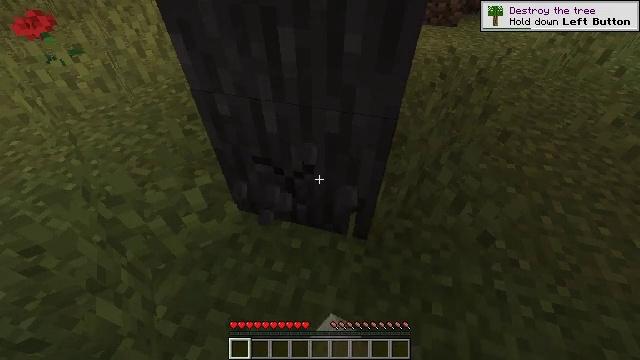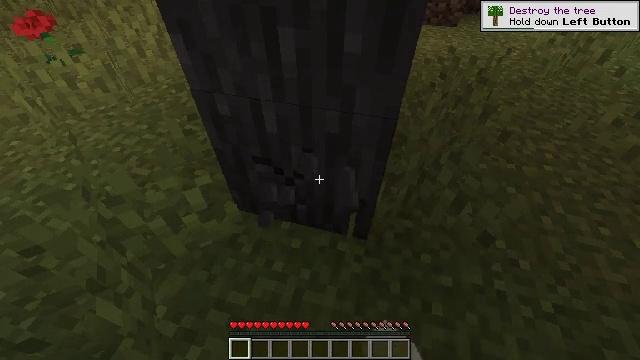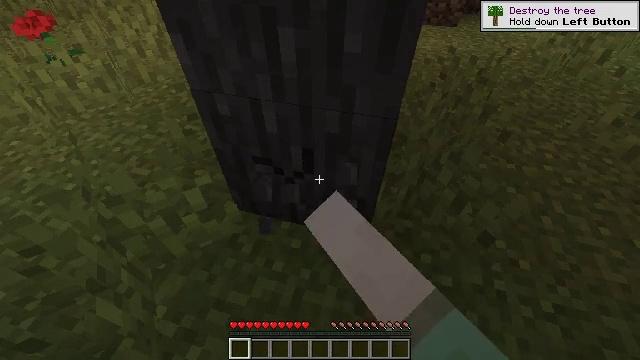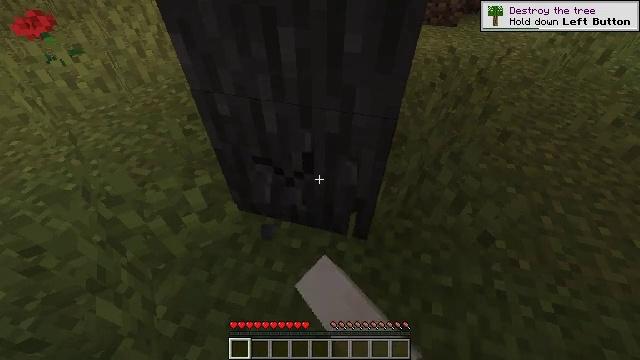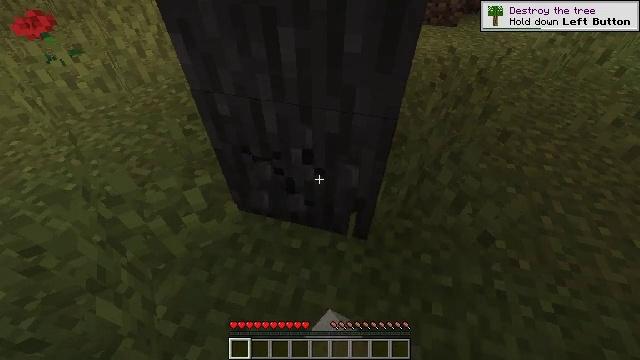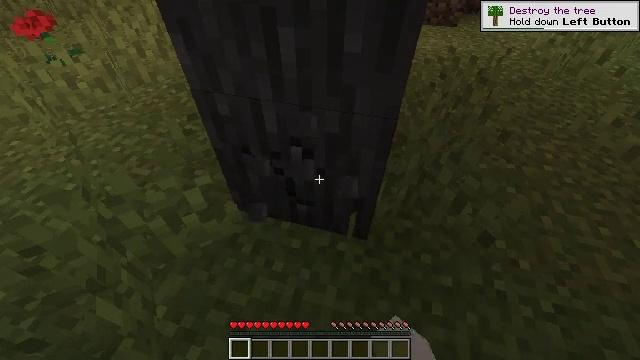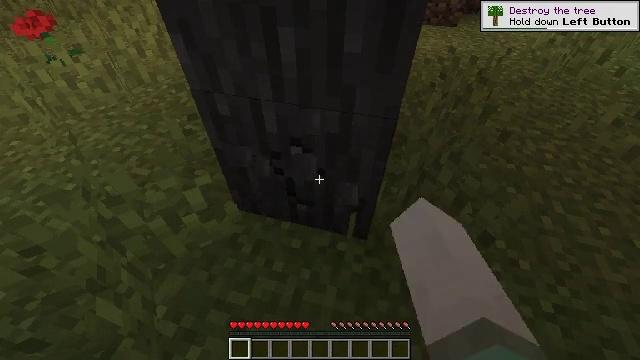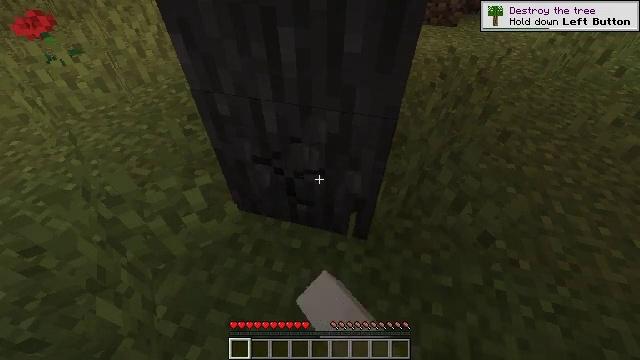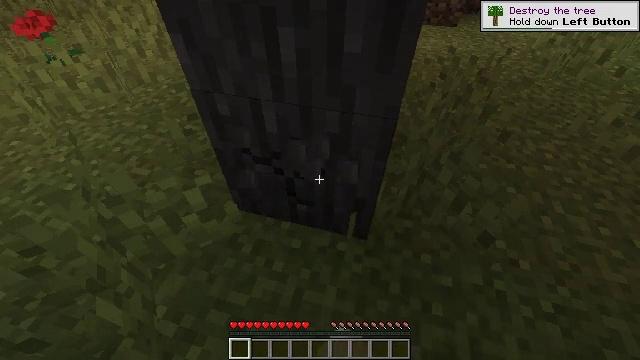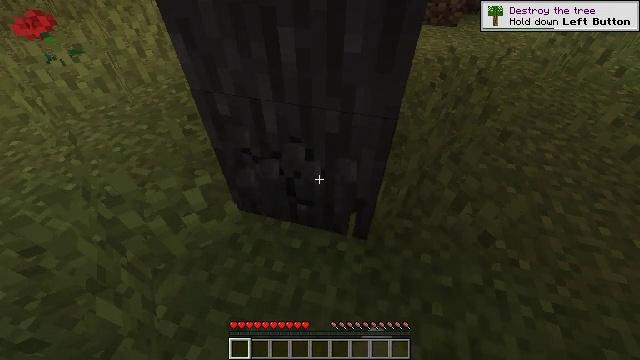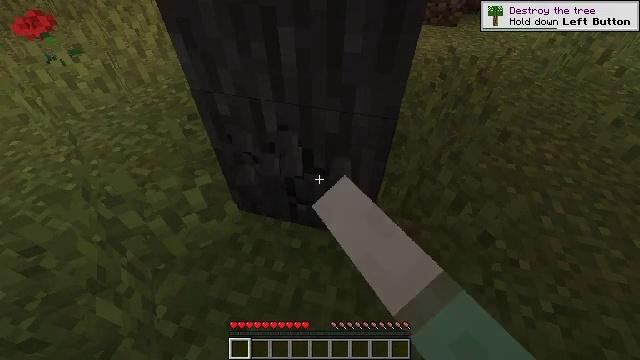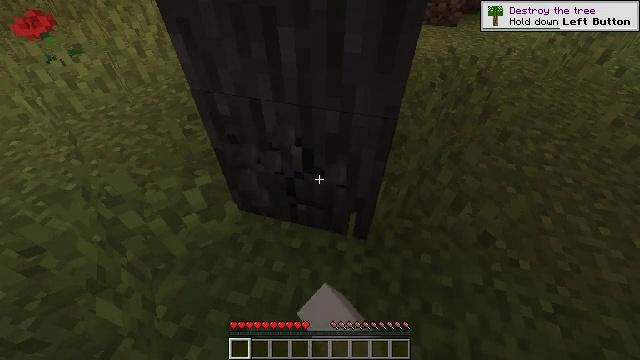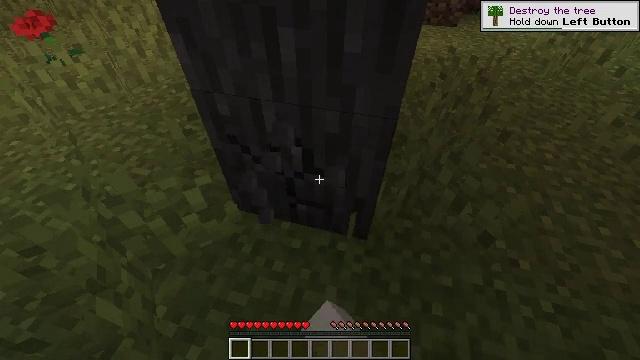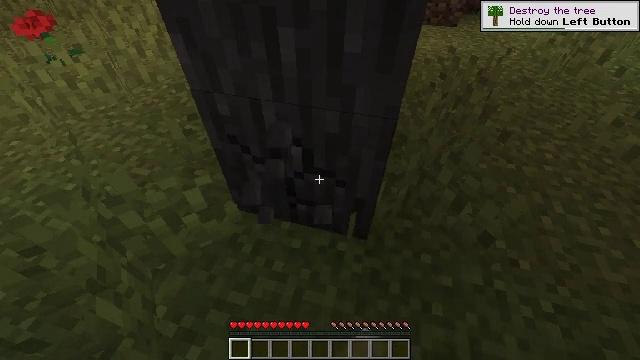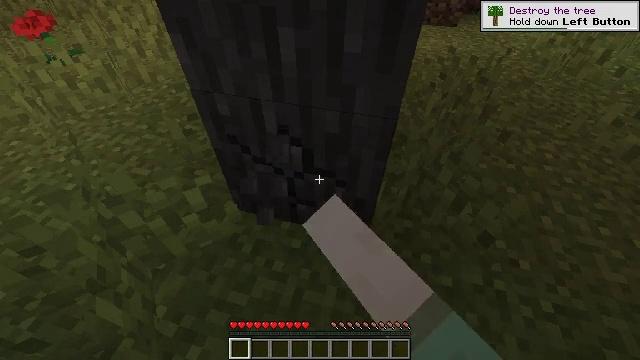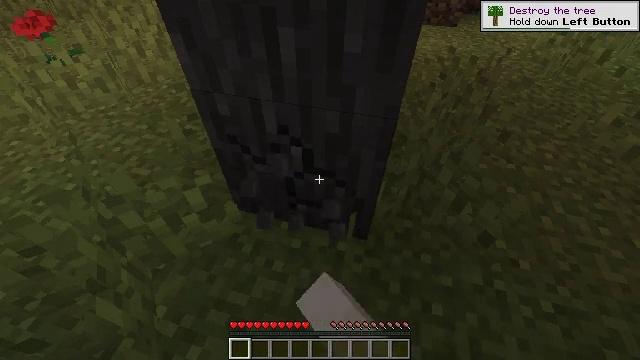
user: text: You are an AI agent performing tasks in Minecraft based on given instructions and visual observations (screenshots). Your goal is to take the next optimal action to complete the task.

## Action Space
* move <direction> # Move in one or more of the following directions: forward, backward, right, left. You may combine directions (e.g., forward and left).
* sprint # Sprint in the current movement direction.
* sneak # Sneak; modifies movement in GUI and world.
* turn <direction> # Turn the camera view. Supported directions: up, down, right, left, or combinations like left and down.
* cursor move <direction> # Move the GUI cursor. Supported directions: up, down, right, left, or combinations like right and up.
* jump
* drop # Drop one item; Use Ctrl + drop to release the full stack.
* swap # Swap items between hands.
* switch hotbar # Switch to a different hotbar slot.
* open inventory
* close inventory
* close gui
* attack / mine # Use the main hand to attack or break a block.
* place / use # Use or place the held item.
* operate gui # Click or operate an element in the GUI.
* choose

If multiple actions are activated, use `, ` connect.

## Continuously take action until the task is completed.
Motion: motion action
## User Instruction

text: Break the acacia log from the tree.
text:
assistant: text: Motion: attack / mine
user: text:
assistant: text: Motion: attack / mine
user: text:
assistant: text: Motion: attack / mine
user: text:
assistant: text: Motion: attack / mine
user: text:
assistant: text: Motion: attack / mine
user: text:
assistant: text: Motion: attack / mine
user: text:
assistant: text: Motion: attack / mine
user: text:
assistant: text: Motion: attack / mine
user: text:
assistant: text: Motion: attack / mine
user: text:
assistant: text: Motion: attack / mine
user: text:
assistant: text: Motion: attack / mine
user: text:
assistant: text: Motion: attack / mine
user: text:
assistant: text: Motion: attack / mine
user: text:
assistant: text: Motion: attack / mine
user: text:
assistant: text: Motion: attack / mine
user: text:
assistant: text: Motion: attack / mine
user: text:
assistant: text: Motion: attack / mine
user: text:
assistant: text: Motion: attack / mine
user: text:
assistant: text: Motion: attack / mine
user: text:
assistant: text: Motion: attack / mine
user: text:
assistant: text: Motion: attack / mine
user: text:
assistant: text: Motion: attack / mine
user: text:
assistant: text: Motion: attack / mine
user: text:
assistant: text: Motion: attack / mine
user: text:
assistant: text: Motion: attack / mine
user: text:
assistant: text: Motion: attack / mine
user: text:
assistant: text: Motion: attack / mine
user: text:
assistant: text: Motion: attack / mine
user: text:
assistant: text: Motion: attack / mine
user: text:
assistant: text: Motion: attack / mine